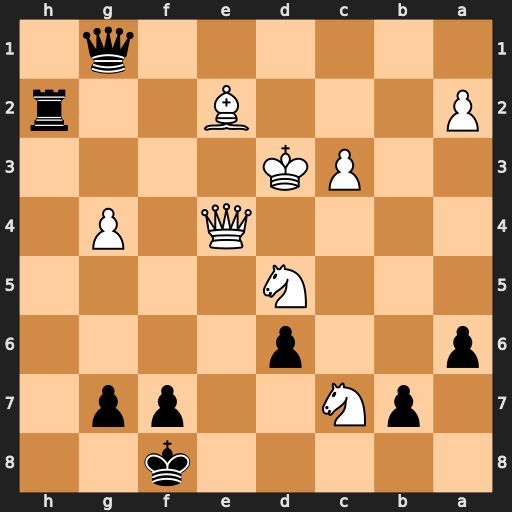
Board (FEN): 5k2/1pN2pp1/p2p4/3N4/4Q1P1/2PK4/P3B2r/6q1
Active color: b
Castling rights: -
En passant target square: -
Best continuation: Qb1+ Kd4 Qxe4+ Kxe4 Rxe2+